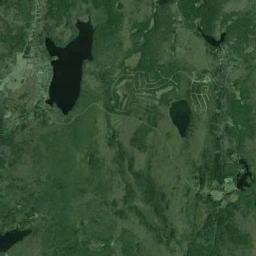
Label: lake